Field crop: tomato
Growth stage: 1
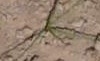
Species: cyperus